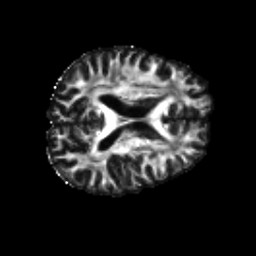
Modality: FA
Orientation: axial
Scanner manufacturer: siemens
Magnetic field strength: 3 T
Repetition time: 4.16 s
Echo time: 0.0806 s